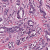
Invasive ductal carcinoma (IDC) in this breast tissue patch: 1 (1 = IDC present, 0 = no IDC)